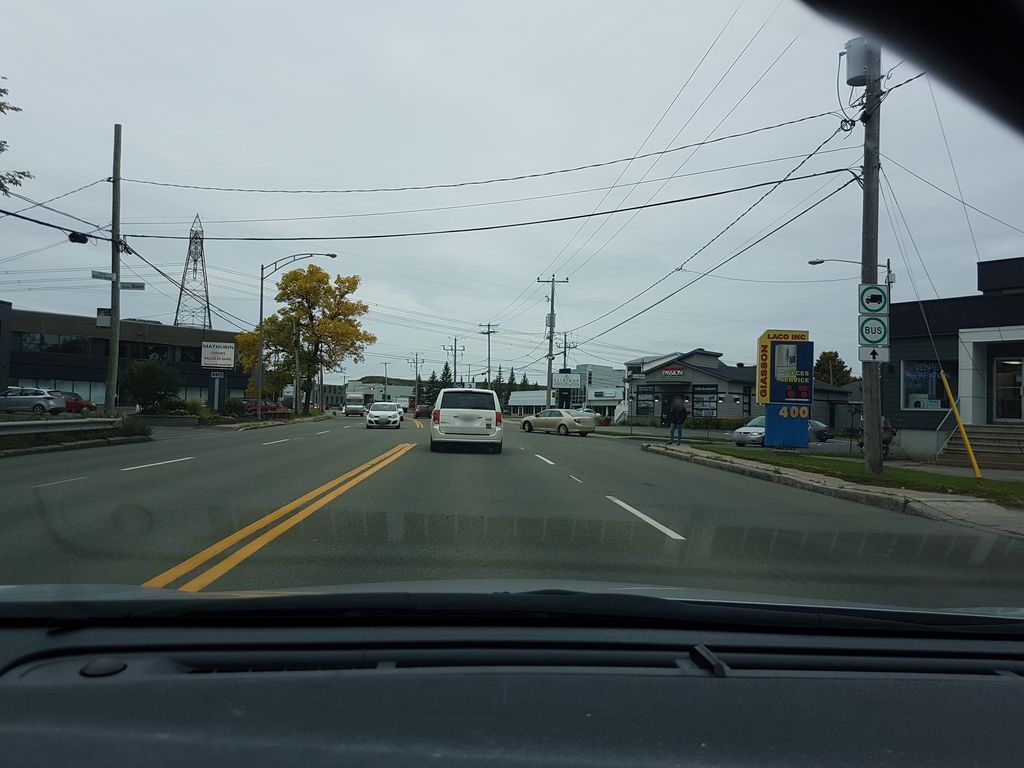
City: quebec_city